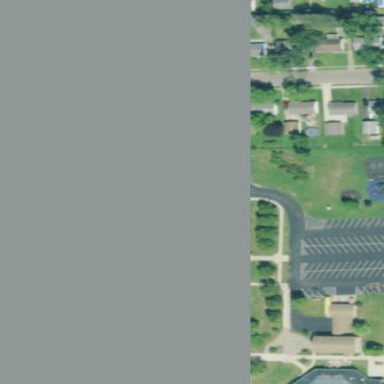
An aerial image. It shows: School building.